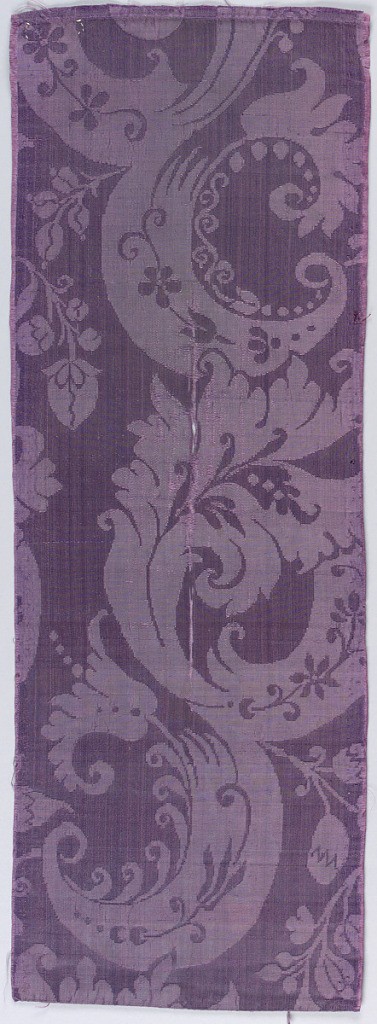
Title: Fragment
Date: early 18th century
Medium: silk Technique: 5-harness satin damask
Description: Fragment of purple damask patterned by scrolling leaf-like shapes. Related to the "bizarre" patterns of the early eighteenth century.